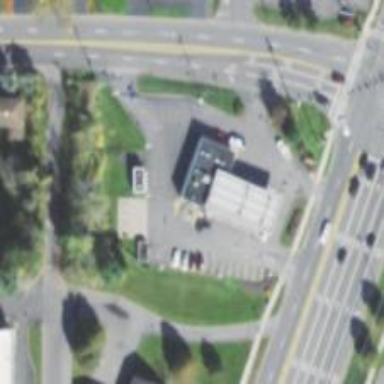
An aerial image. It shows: Convenience shop.